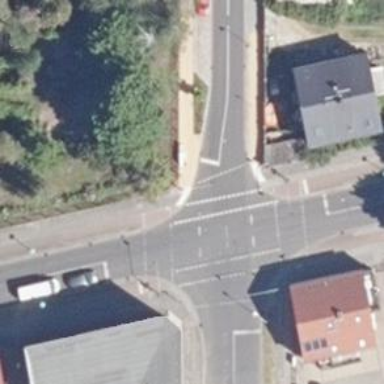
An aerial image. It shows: Road with traffic signals.